Question: So i have 4 vStacks, each containing 9 'ImageViews'. Each 'ImageView' represents one Card, alpha 0 is default. When a Card is Detected (with 'ARKit'), my code sets the 'ImageView' to alpha 1 so the user can see that the card has been scanned.
Now: I want to implement that when the user clicks on one of the 'ImageViews', an alert should pop up asking the user if he is sure he wants to delete the scanned card. My problem is, I have no idea what the best practice is to get the information that the card has been tapped and how to delete it without hardcoding.
In 'ViewDidLoad' i set the images into the ImageVies like This:
'''
//This repeats for all 36 ImageViews
imgView1.image = UIImage(named: "Eichel_6")
imgView2.image = UIImage(named: "Eichel_7")
'''
'''
/*When a image is detected with ARKit, this is what happens. Basically
*it pushes the corresponding reference name to an array called
* scannedCards, handles them, and removes them afterwards.
* spielPoints = gamepoints/points, spielmodus = gamemode
*/
func updateLabel() {
//print all cards in scanned cards
for card in scannedCards {
points += (DataController.shared.spielpoints[DataController.shared.spielmodus!]![card]! * DataController.shared.multCalculator[DataController.shared.spielmodus!]!)
}
scannedCards.removeAll()
}
'''
I am a new to coding, I would be grateful if you correct me if my code snippets are bad, beside my question. Thank you in advance.

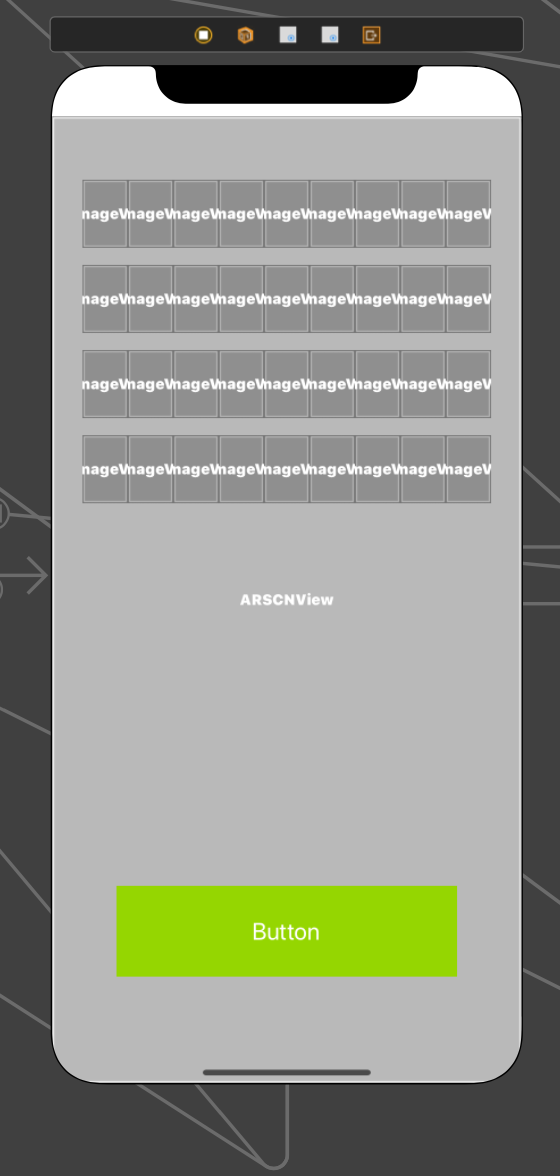
Answer: As has already been mentioned in comments, you should use a 'UICollectionView' for this kind of work. @Fogmeister has promised to add an answer concerning that later, so I won't do that. But I answer the actual question, even though it's not what you do.
From your code I can see that you probably have outlets for all your imageViews (imgView1 ... imgView36) and set each image manually. To detect taps on any of these, you could do something like this:
'''
func viewDidLoad(){
super.viewDidLoad()
let allImageViews = [imageView1, imageView2, .... imageView36]
let tapGestureRecognizer = UITapGestureRecognizer(target: self, action: #selector(didTapImageView(gesture:)))
allImageViews.forEach({$0.addGestureRecognizer(tapGestureRecognizer)})
}
@objc func didTapImageView(gesture:UITapGestureRecognizer){
guard let imageView = gesture.view as? UIImageView else { return }
//Here you can put code that will happen regardless of which imageView was tapped.
imageView.alpha = 0.0
//If you need to know exactly which imageView was tapped, you can just check
if imageView == self.imageView1{
//Do stuff only for imageView1
}else if imageView == self.imageView2{
//...
}//....
}
'''
Again, this is not very good practice. If you go for UICollectionView instead, you don't have to have outlets for all your imageViews and you don't have to create a gestureRecognizer for handling events. But still, I hope this helped you understand general gestures better.